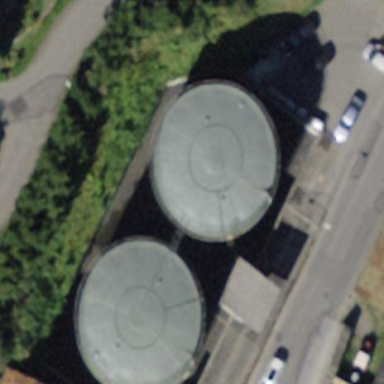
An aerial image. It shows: Building identified as silo.